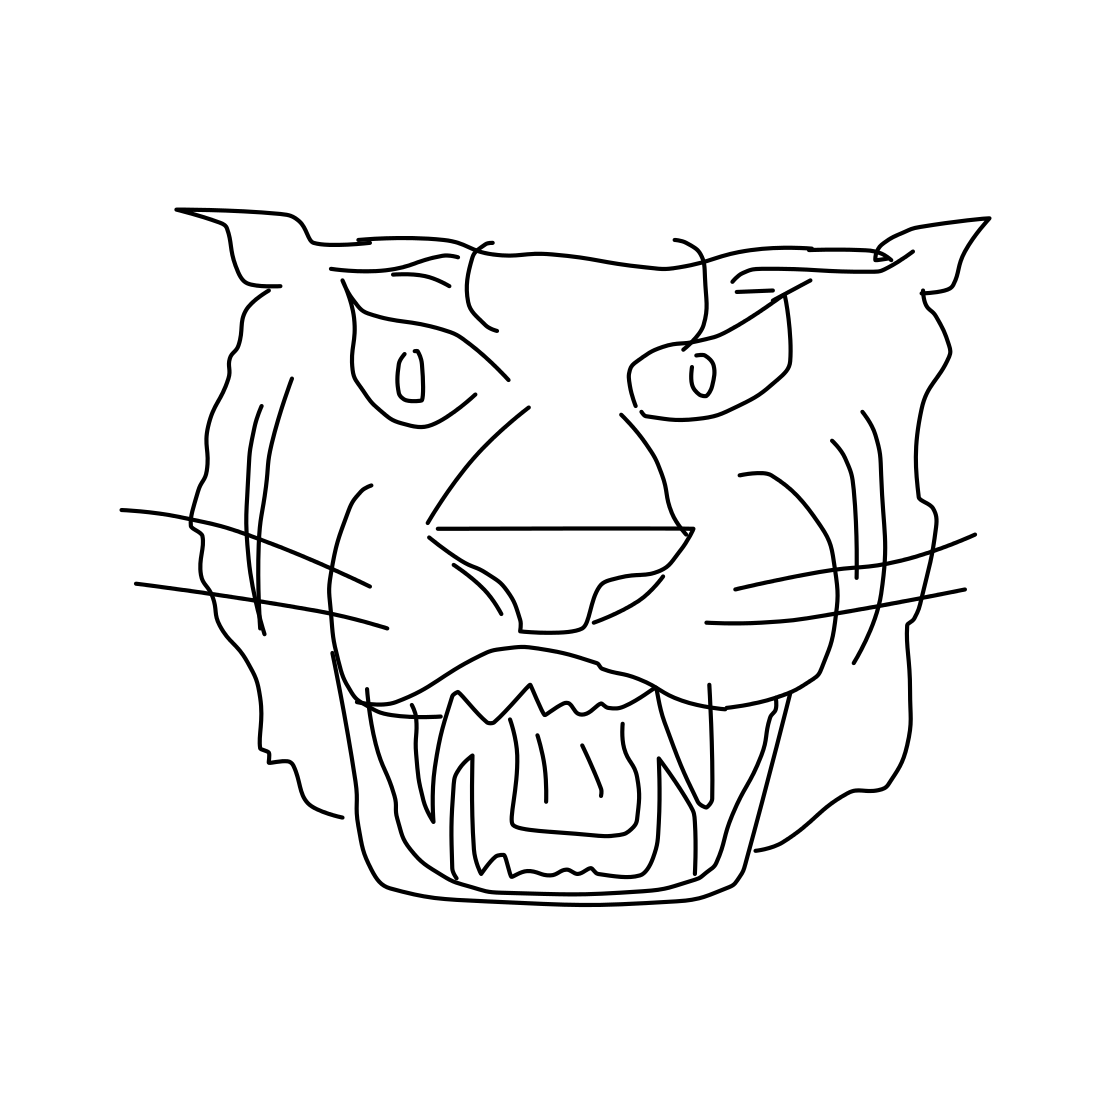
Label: tiger